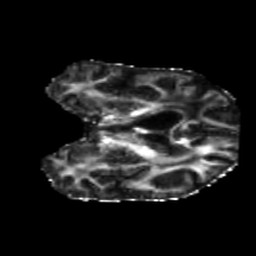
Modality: FA
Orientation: coronal
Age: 46
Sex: male
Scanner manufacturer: siemens
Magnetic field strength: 3 T
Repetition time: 5.25 s
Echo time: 0.08 s